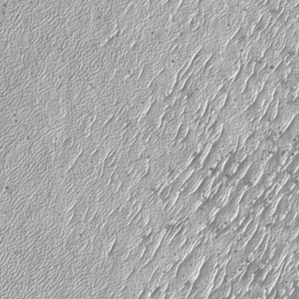
Label: frost